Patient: sex M, age 79
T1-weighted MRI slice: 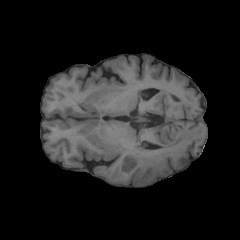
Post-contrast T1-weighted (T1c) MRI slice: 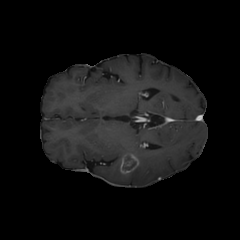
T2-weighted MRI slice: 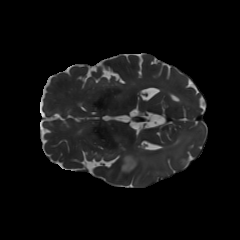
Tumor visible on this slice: yes
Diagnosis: Glioblastoma, IDH-wildtype
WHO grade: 4